Field crop: tomato
Growth stage: 2
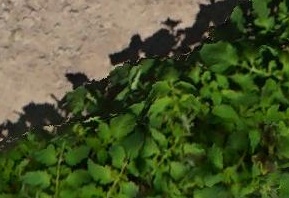
Species: tomato